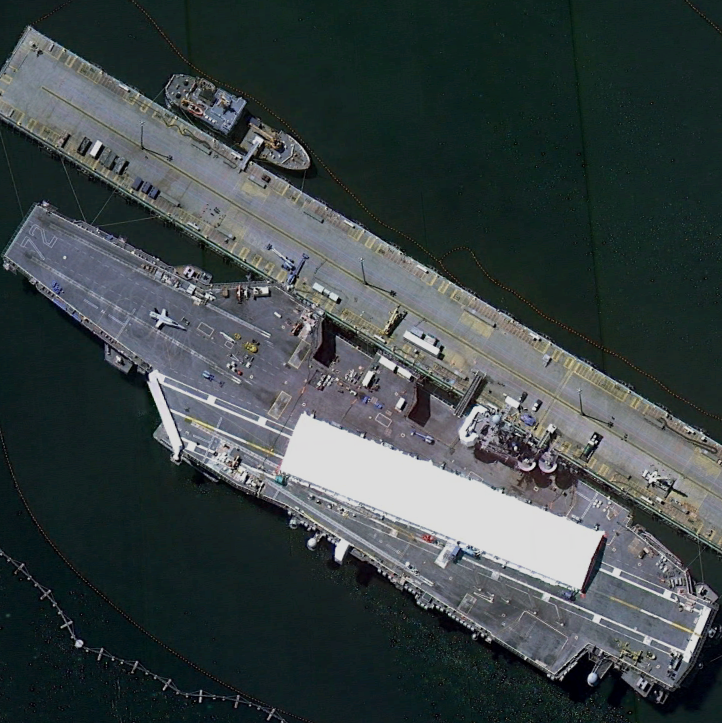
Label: aircraft_carrier